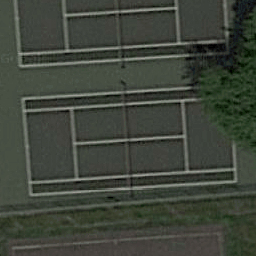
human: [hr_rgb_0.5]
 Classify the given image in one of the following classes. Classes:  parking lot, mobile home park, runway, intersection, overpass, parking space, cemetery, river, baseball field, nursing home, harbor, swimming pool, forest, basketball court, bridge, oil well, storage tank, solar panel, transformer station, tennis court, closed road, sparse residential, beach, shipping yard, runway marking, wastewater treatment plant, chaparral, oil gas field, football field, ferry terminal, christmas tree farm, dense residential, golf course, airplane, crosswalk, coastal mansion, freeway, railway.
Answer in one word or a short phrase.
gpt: tennis court